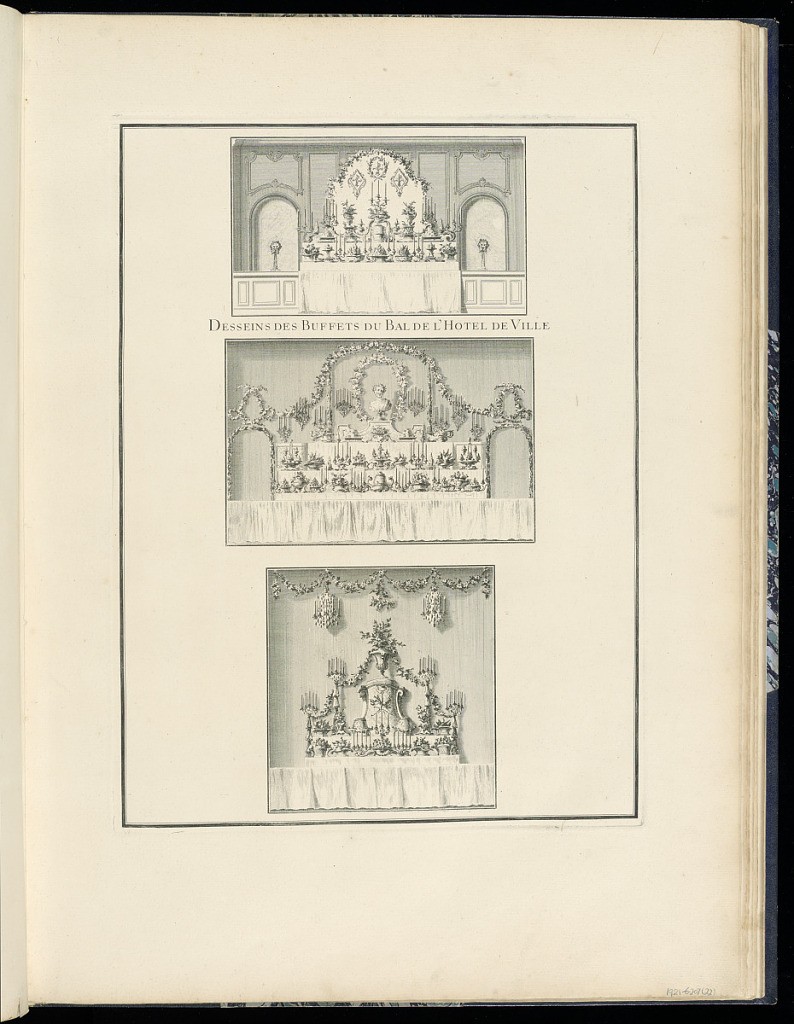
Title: DESSEINS DES BUFFETS DU BAL DE L'HOTEL DE VILLE
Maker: Jean François Blondel, French, 1681–1756
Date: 1751
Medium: Engraving on laid paper
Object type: Bound print
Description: Three different buffets of food at the Hôtel de Ville for the masked ball given on February 28, 1745, in honor of the marriage of Louis Dauphin and Maria Teresa of Spain.